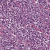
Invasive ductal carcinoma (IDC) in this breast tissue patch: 1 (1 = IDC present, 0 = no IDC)